Question: I am using UILabel and NSAttributedString to set linespacing for label texts in IOS7. But when i use this the text doesnt seems aligned centrally on the Label. Here is my code to set text (attributed) to the label.
'''
-(void)setText:(NSString *)text
{
[super setText:text];
if(text)
[self setLineSpace];
}
-(void)setLineSpace
{
if([[[UIDevice currentDevice] systemVersion] floatValue] >= 7)
{
NSMutableAttributedString *string=[[NSMutableAttributedString alloc]initWithString:self.text];
NSMutableParagraphStyle *paragraphStyle = [[NSMutableParagraphStyle defaultParagraphStyle] mutableCopy];
paragraphStyle.alignment=NSTextAlignmentJustified;
[paragraphStyle setLineSpacing:4] ;
// paragraphStyle.minimumLineHeight =0;
// paragraphStyle.maximumLineHeight=7;
// CTTextAlignment alignment = kCTCenterTextAlignment;
[string addAttribute:NSParagraphStyleAttributeName value:paragraphStyle range:NSMakeRange(0, string.length)];
self.text=nil;
self.attributedText=string;
[self setBackgroundColor:[UIColor redColor]];
}
}
'''
Here are some Screenshots ,BTW am subclassing UILabel to and overriding the setter to implement linespacing.

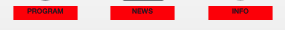
Answer: Actually I solved it ....:) :) .The problem was with the custom font i was using.
Took some R&D but now it seems working
Just created a subclass for label and override some default methods.
'''
- (CGRect)textRectForBounds:(CGRect)bounds limitedToNumberOfLines:(NSInteger)numberOfLines
{
CGRect textRect = [super textRectForBounds:bounds limitedToNumberOfLines:numberOfLines];
if(([self.font.fontName isEqualToString:@"Gotham"]||[self.font.fontName isEqualToString:@"Gotham-Bold"]||[self.font.fontName isEqualToString:@"Gotham-Medium"])&&((int)[[[UIDevice currentDevice] systemVersion] floatValue])==6&&self.verticalAlignment==AlignMiddle)
{
textRect.origin.y = bounds.origin.y + (bounds.size.height - textRect.size.height) / 2.0;
return [self addToRect:textRect x:0 y:2];
}
return [self addToRect:textRect x:0 y:0.5];
}
-(void)drawTextInRect:(CGRect)requestedRect
{
if(((int)[[[UIDevice currentDevice] systemVersion] floatValue])>=7)
[super drawTextInRect:[self addToRect:requestedRect x:0 y:0.5]];
else
{
CGRect actualRect = [self textRectForBounds:requestedRect limitedToNumberOfLines:self.numberOfLines];
[super drawTextInRect:actualRect];
}
}
-(CGRect)addToRect:(CGRect)rect x:(CGFloat)dx y:(CGFloat) dy
{
rect=CGRectMake(rect.origin.x+dx, rect.origin.y+dy, rect.size.width, rect.size.height);
return rect;
}
-(CGRect)makeRect:(CGRect)rect x:(CGFloat)dx y:(CGFloat) dy
{
rect=CGRectMake(dx,dy, rect.size.width+dx, rect.size.height+dy);
return rect;
}
-(CGRect)makeRects:(CGRect)rect x:(CGFloat)dx y:(CGFloat) dy
{
rect=CGRectMake(rect.origin.x,rect.origin.y, rect.size.width+dx, rect.size.height+dy);
return rect;
}
-(void)truncateToFit
{
if([[[UIDevice currentDevice] systemVersion] floatValue] < 7)
{
[self sizeToFit];
CGRect frame=self.frame;
if(frame.size.height<self.frame.size.height)
self.frame=[self makeRects:frame x:0 y:0.5];
}
else
{
self.frame=[self makeRects:self.frame x:0 y:0.5];
[self sizeToFit];
}
}
-(void)truncatesToFit
{
self.lineBreakMode=NSLineBreakByTruncatingTail;
self.numberOfLines=2;
[self sizeToFit];
self.frame=[self makeRects:self.frame x:0 y:0.5];
}
-(void)truncatesToFit:(NSInteger )linesCount
{
self.numberOfLines=linesCount;
[self sizeToFit];
self.frame=[self makeRects:self.frame x:0 y:0.5];
}
'''